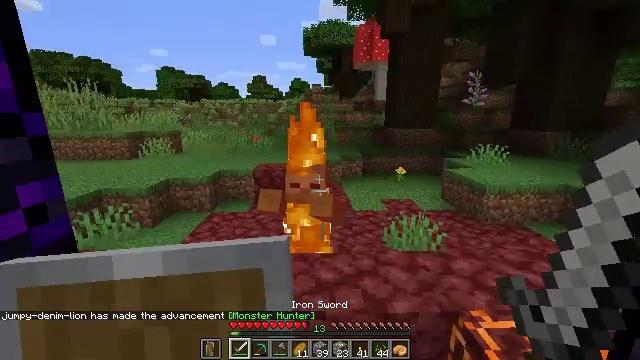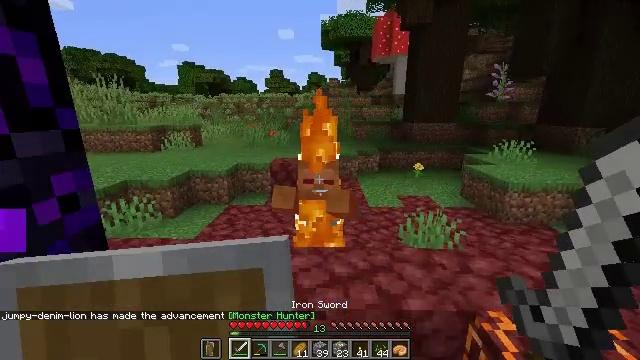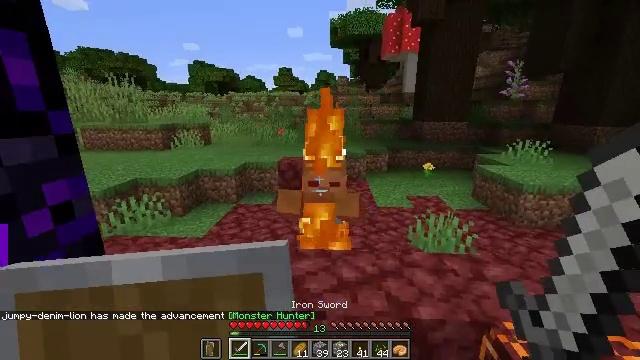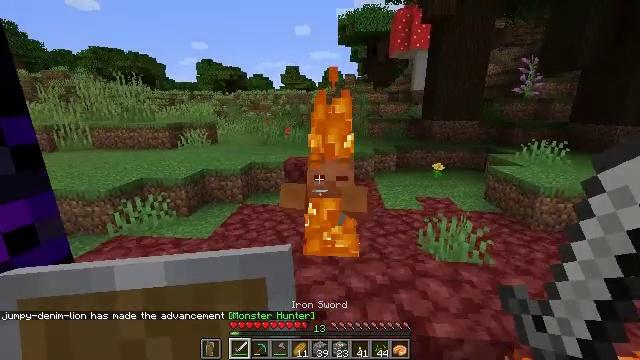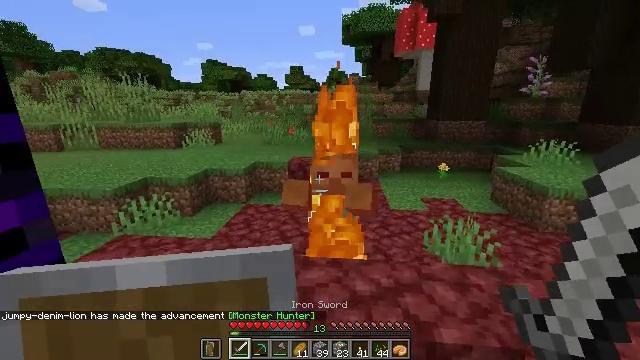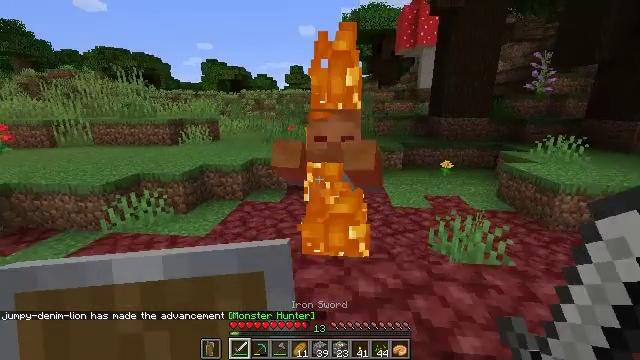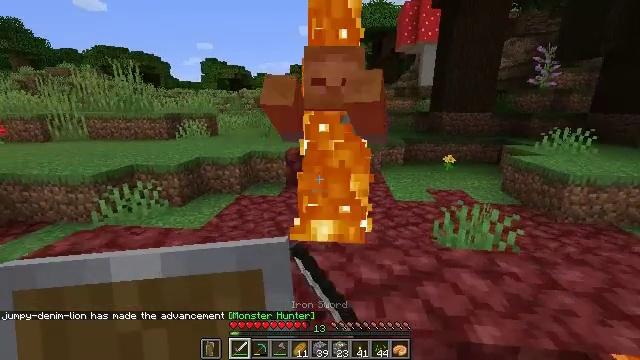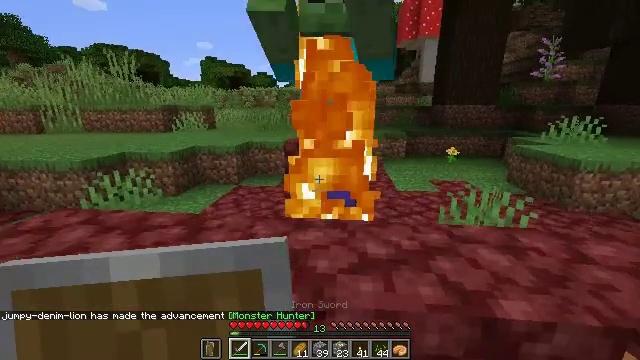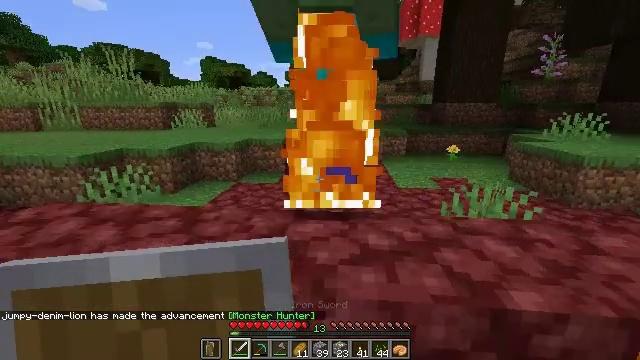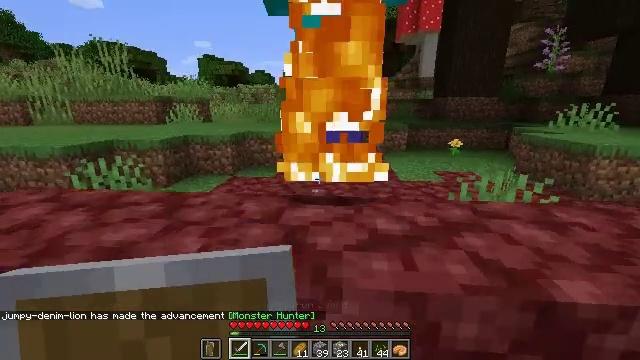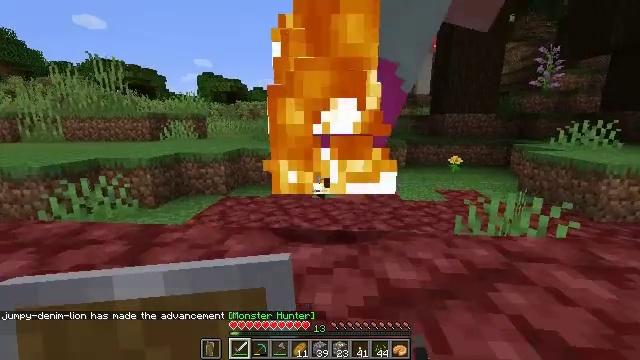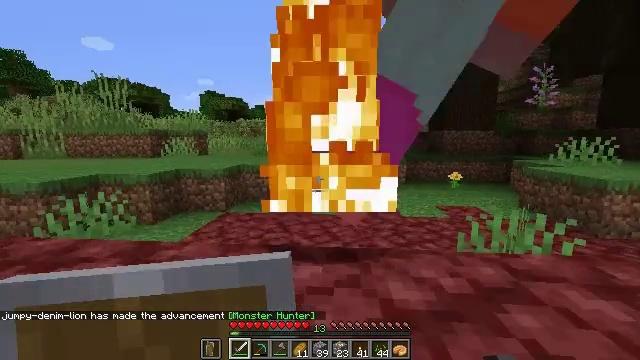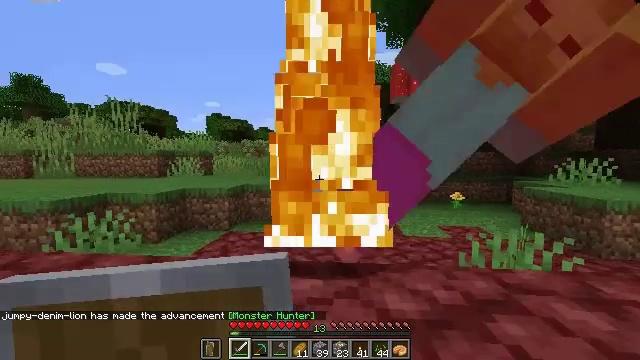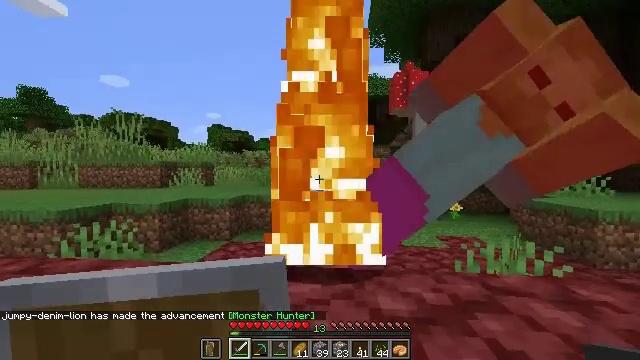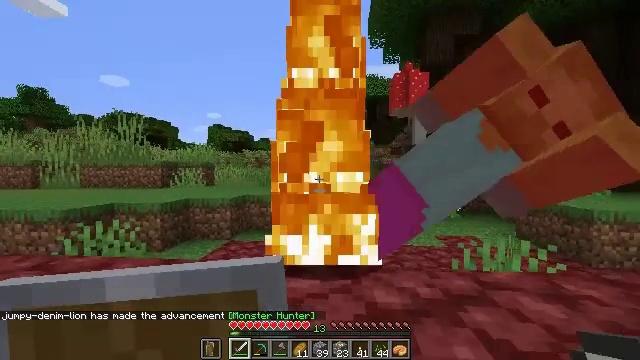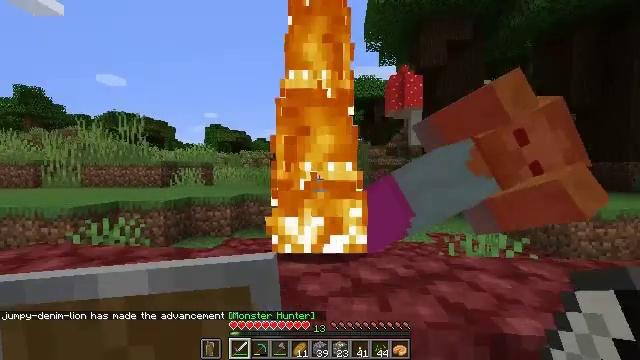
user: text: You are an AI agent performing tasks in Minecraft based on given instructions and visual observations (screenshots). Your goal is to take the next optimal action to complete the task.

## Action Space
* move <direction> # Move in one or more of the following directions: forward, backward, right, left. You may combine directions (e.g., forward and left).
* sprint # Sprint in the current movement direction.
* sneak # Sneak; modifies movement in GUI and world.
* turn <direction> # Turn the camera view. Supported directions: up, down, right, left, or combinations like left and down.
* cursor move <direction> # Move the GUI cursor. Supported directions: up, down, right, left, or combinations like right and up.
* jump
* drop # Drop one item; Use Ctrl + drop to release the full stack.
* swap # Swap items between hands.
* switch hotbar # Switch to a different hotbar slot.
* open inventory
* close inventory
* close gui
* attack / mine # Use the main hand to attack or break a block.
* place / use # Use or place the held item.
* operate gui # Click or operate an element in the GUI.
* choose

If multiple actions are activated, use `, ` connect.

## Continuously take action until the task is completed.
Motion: motion action
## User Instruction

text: Break the crying obsidian for materials.
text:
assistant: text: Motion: turn left and down
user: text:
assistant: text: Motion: move forward, turn left
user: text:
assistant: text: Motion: move forward, turn left
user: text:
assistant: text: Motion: move forward
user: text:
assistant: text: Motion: move forward, attack / mine
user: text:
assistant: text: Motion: move forward, attack / mine
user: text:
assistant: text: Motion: move forward, attack / mine
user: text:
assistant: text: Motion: move forward, attack / mine
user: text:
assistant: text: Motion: move forward
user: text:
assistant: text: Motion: turn up
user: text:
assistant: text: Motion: move back, turn up
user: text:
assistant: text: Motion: move back, turn up
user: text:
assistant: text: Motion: move back, turn up
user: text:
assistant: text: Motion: move back
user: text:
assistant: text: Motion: move back
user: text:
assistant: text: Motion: move back
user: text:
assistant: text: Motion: no_op
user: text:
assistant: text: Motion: move forward
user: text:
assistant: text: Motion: move forward
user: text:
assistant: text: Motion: move forward
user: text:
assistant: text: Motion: move forward
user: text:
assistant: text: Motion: no_op
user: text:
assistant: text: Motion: no_op
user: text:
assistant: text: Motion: move back
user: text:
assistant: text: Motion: move back
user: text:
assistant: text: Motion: move back
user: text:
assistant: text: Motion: move back, turn left
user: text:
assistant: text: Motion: move back, turn left and down
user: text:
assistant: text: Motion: move back, turn left and down
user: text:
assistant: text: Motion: move back, turn left and down